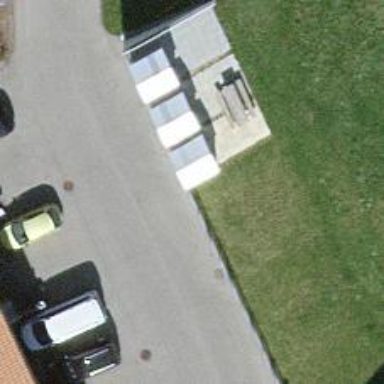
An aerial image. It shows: Metal fence as barrier.